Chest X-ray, AP view. Patient: 44 years old, sex M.
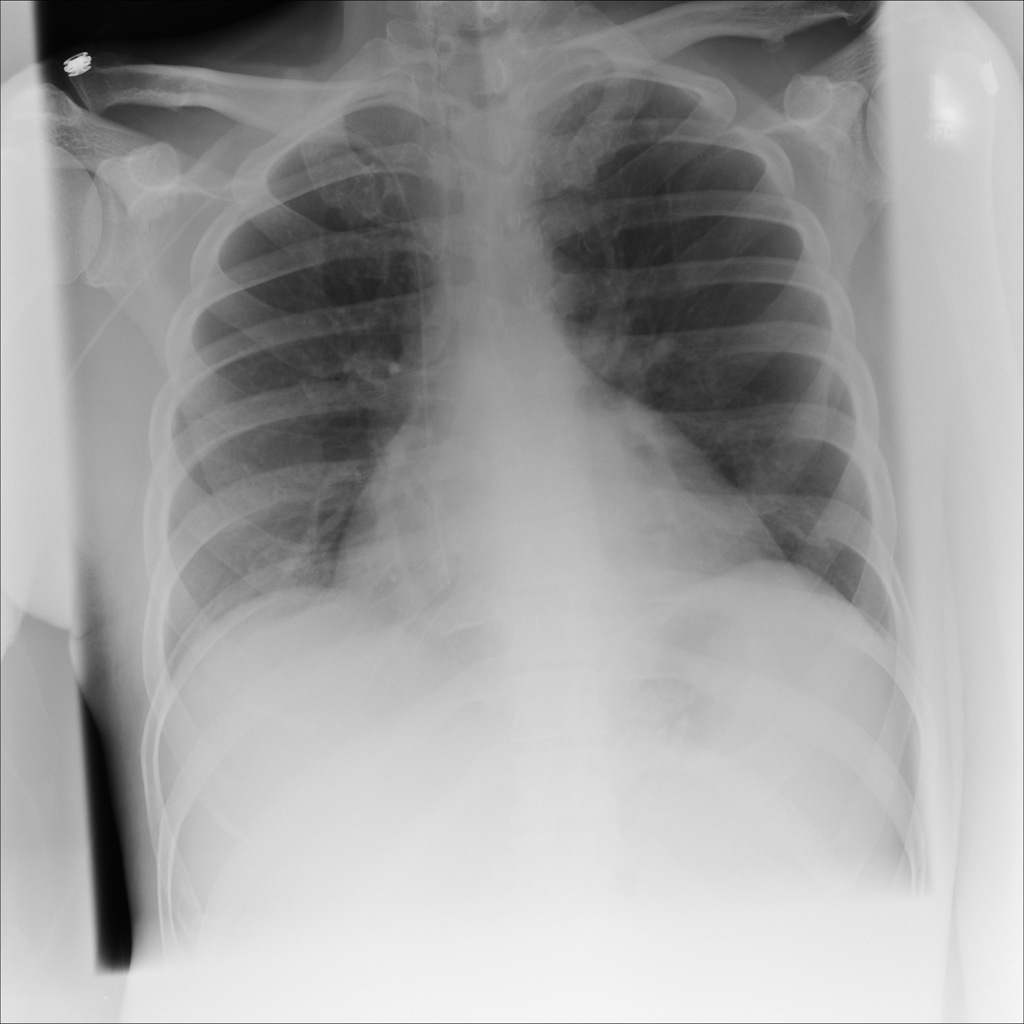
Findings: Cardiomegaly, Effusion